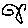
Label: hexagon